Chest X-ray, PA view. Patient: 72 years old, sex M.
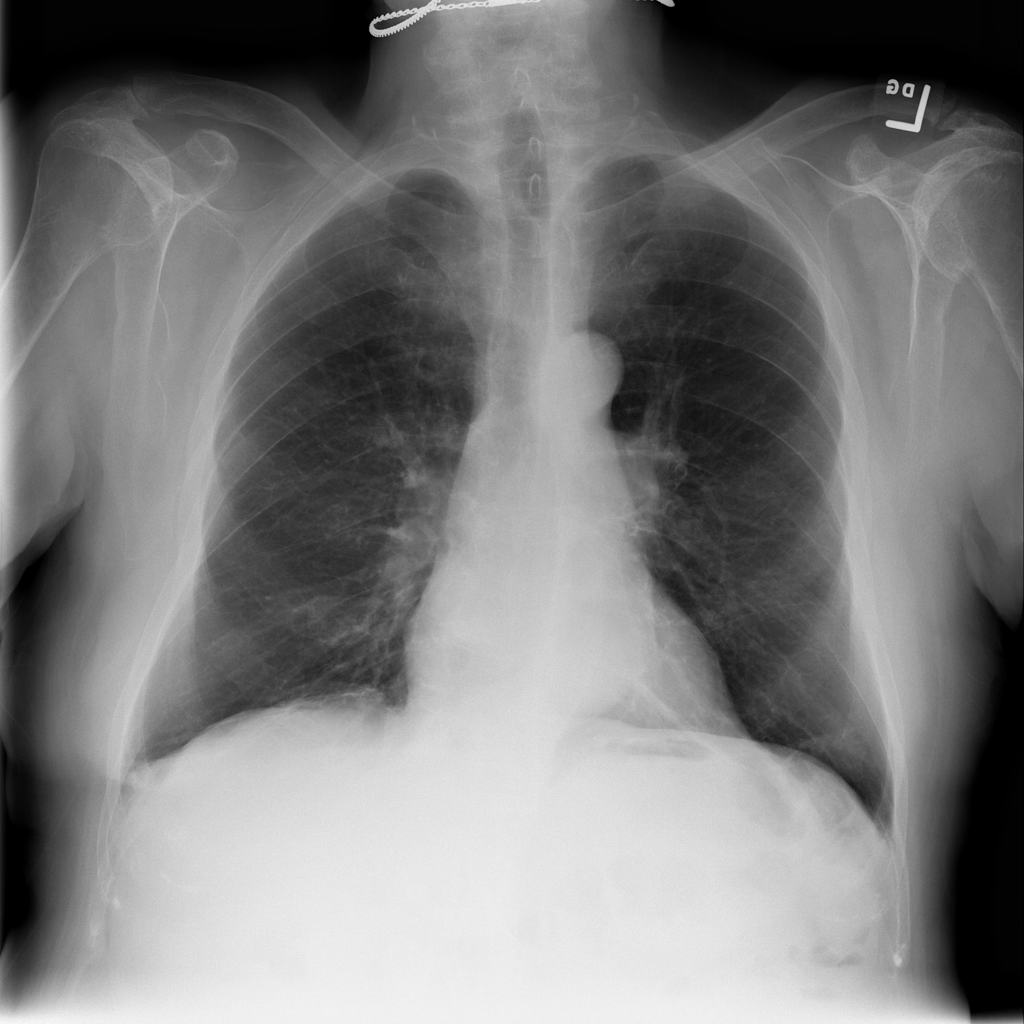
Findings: No Finding